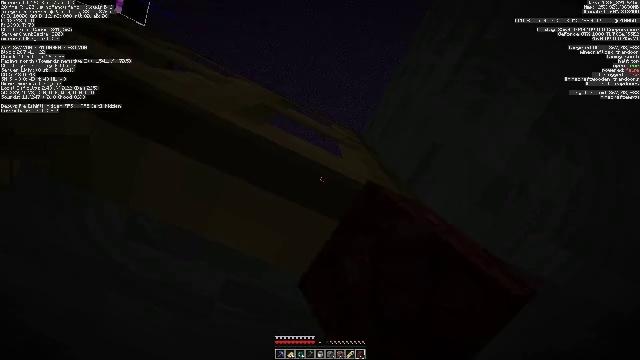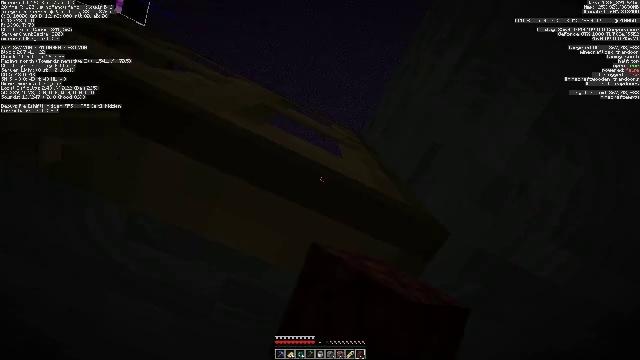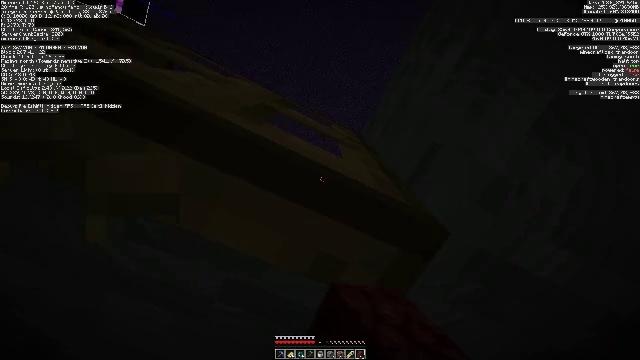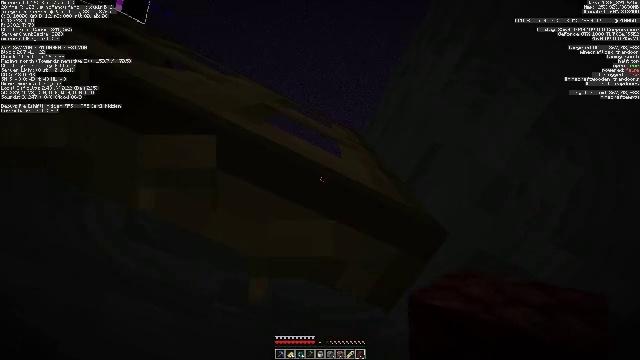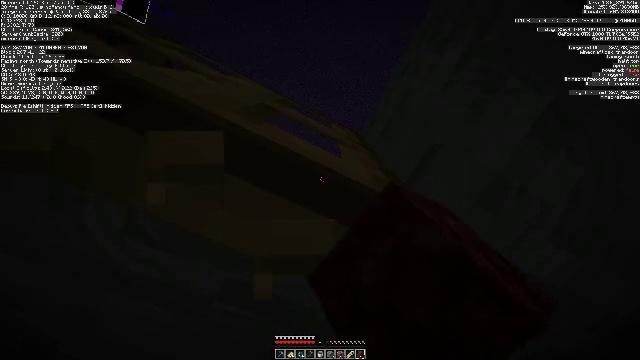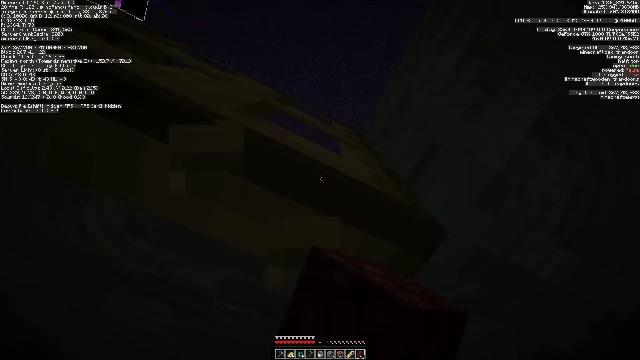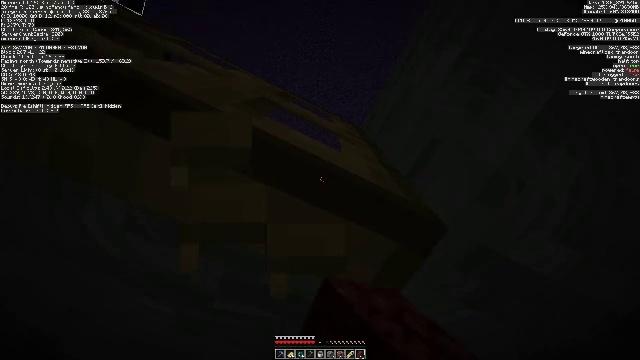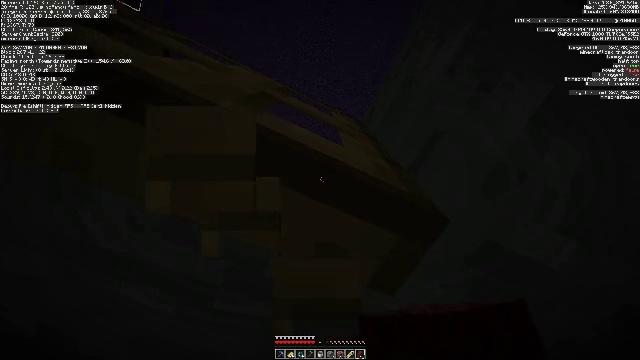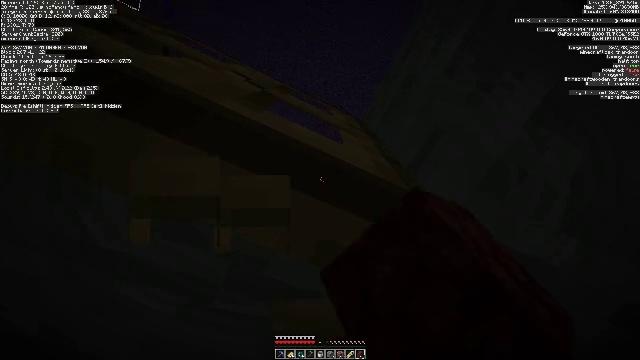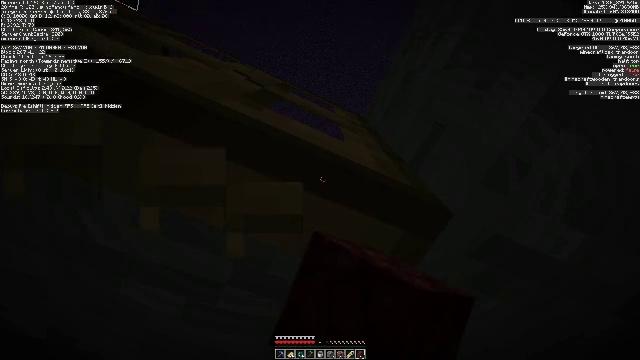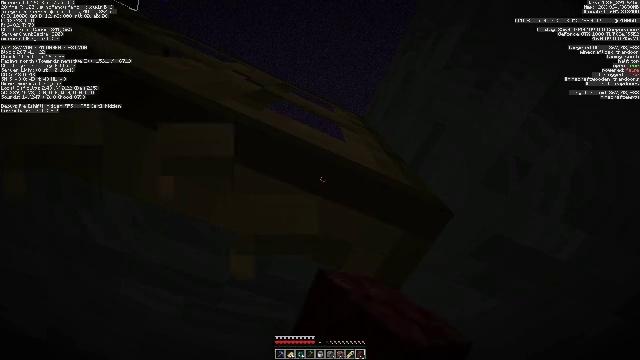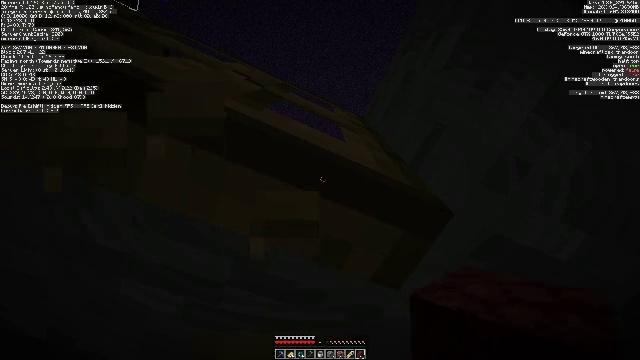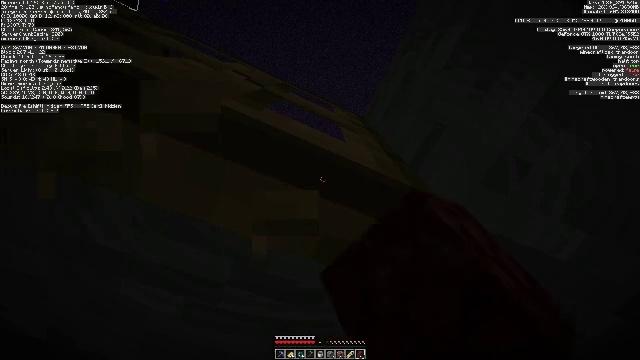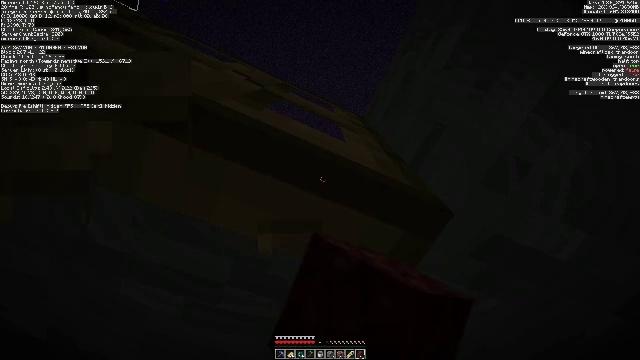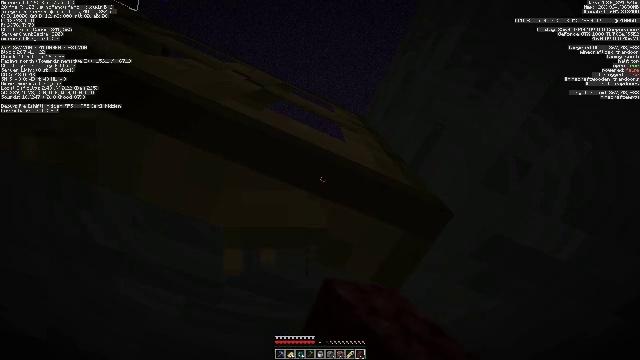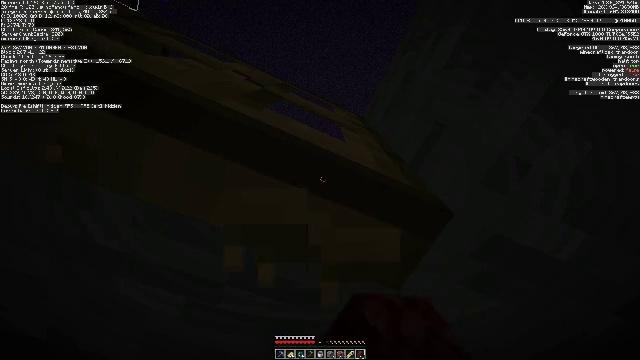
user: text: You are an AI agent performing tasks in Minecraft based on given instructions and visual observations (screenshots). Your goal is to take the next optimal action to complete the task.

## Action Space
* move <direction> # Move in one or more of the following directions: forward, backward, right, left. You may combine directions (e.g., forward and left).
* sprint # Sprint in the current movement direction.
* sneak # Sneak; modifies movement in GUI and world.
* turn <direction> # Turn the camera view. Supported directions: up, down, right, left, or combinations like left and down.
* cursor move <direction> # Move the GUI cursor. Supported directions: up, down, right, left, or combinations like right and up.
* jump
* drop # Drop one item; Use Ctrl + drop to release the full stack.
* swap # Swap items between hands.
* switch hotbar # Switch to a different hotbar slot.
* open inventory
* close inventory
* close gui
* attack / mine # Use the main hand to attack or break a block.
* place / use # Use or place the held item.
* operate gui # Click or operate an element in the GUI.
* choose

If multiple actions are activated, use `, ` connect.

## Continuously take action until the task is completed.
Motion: motion action
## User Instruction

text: Mine the oak trapdoor.
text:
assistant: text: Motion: attack / mine
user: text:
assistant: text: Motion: attack / mine
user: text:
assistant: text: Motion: attack / mine
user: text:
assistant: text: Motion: attack / mine
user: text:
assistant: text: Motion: attack / mine
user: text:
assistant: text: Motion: attack / mine
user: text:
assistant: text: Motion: turn down, attack / mine
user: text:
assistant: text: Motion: attack / mine
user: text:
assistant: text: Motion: turn left, attack / mine
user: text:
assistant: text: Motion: attack / mine
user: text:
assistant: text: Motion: attack / mine
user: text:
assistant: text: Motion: attack / mine
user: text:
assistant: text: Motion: attack / mine
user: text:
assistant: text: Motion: attack / mine
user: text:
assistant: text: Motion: attack / mine
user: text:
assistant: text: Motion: attack / mine
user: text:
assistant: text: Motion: attack / mine
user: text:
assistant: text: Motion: attack / mine
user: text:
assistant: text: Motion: attack / mine
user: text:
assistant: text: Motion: attack / mine
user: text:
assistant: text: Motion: attack / mine
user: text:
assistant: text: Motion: attack / mine
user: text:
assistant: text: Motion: attack / mine
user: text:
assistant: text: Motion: attack / mine
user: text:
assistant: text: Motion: attack / mine
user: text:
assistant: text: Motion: attack / mine
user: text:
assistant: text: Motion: attack / mine
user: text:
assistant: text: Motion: attack / mine
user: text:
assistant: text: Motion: attack / mine
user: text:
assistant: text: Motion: attack / mine